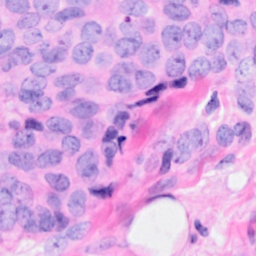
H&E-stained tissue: Breast